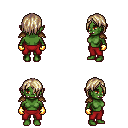
a pixel art fantasy rpg character, female body template, orc, green skin, leather shoulder armor, red pants, white blonde bangs hairstyle, gold gloves, four views (front, back, left, right), 2x2 character sprite sheet, small pixel art, hard edges, no anti-aliasing